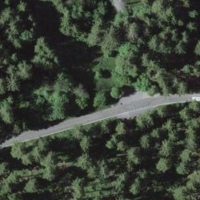
EUNIS habitat code: 43
Species observed at this site:
Vaccinium myrtillus